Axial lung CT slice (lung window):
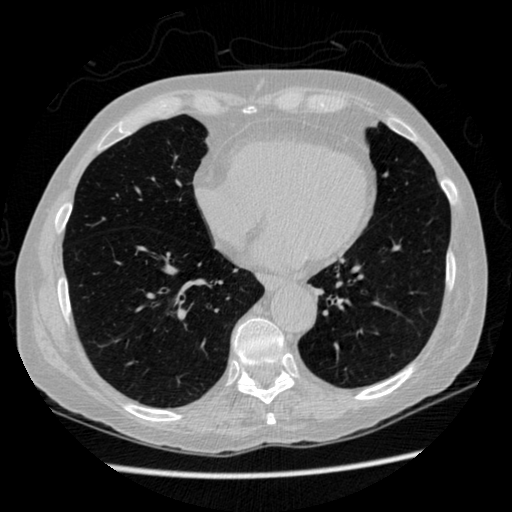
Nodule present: no